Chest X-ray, PA view. Patient: 35 years old, sex F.
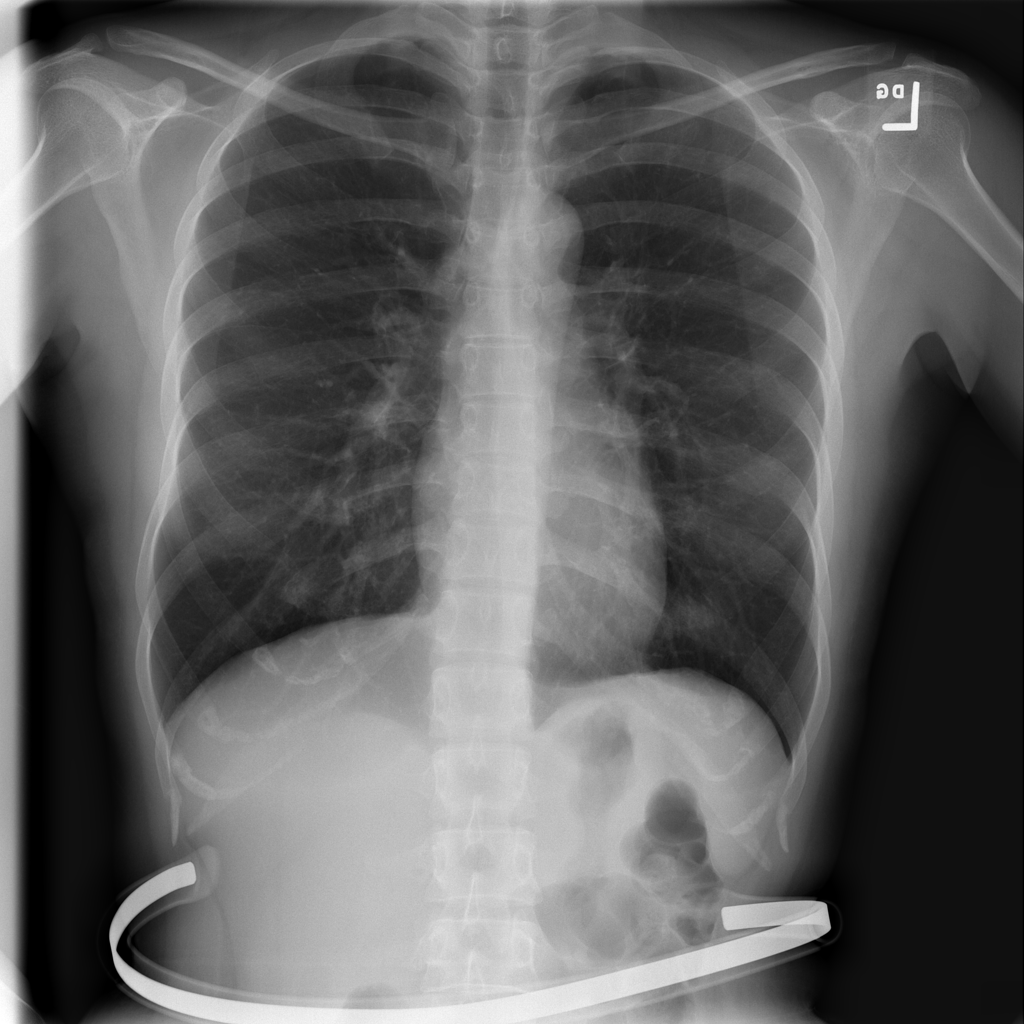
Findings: No Finding